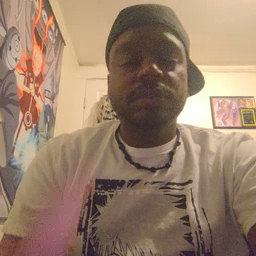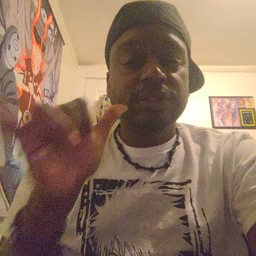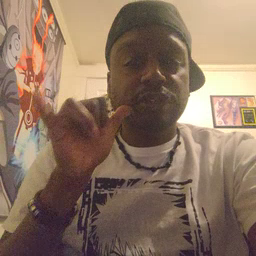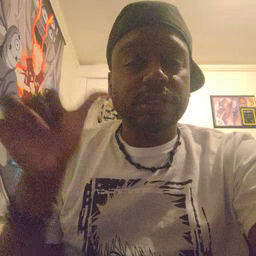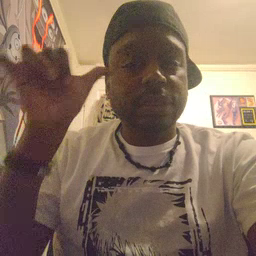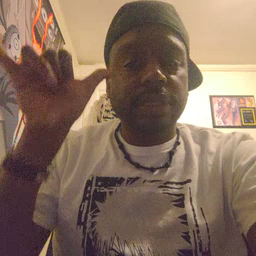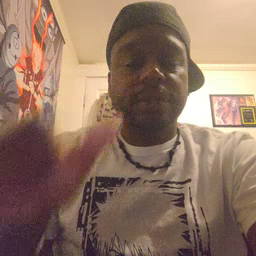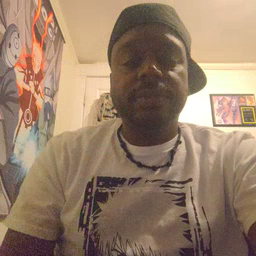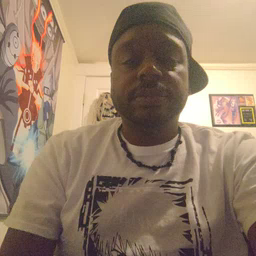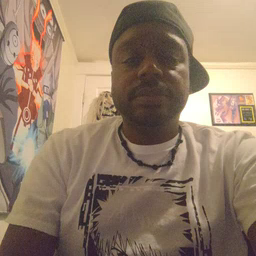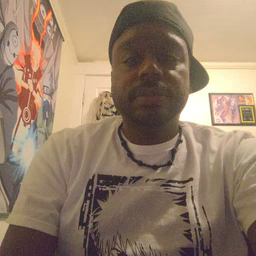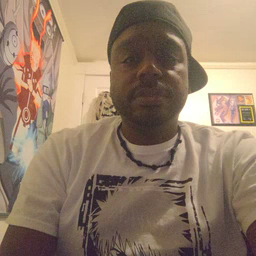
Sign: yesterday